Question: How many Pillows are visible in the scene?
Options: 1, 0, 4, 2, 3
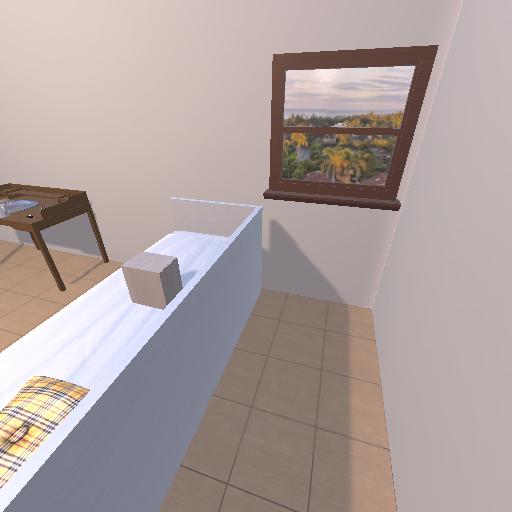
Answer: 1